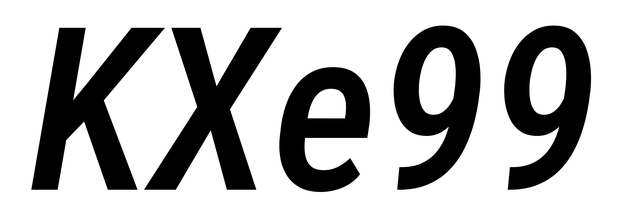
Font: Roboto-Italic_Condensed_Medium_Italic